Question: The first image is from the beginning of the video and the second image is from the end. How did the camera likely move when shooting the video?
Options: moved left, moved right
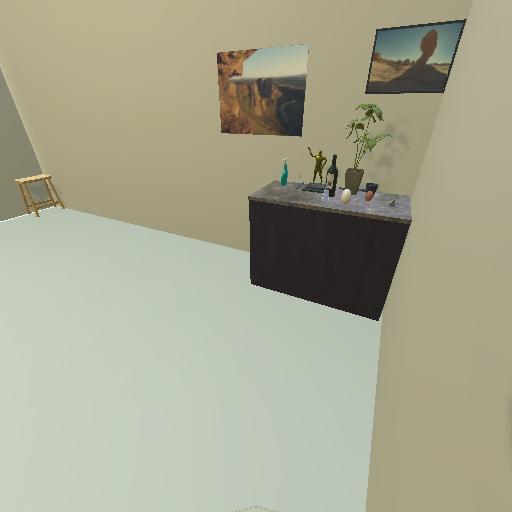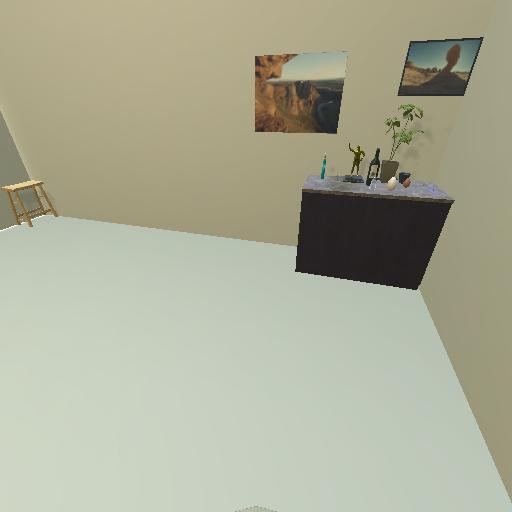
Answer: moved left